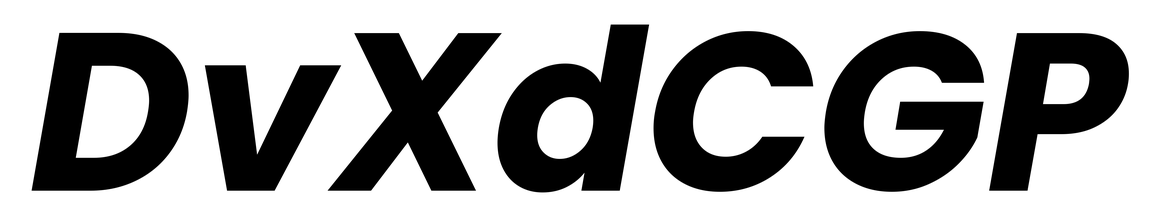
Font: Poppins-BoldItalic